Question: So I have a button as following on the picture:

So when I press this link button (which is located in template field inside of grid control), I would like to hide it and show a combo box instead of it where user can pick up the status.
I have created the following code for that:
'''
if (e.CommandName == "IzmjeniStatus")
{
string[] arg = e.CommandArgument.ToString().Split(';');
int index = Convert.ToInt32(arg[1].ToString());
// first locating the combo box inside of template field
DropDownList ComboStatus = (DropDownList)gridKorisnici.Rows[index].FindControl("DropDownList1");
// then locating the button
LinkButton btnIzmjeniStatus = (LinkButton)gridKorisnici.Rows[index].FindControl("btnStatusKorusnika");
btnIzmjeniStatus.Visible = false;
ComboStatus.Visible = true;
// once the button is pressed, hide the button and show the dropdown list
int KupacID = Convert.ToInt32(arg[0].ToString());
hsp_Kupci_SelectByID_Result k = ServisnaKlasa.KupacByID(KupacID);
if(k.Status==true)
{
ServisnaKlasa.UpdateStatusKorisnika(KupacID, false);
}
else
{
ServisnaKlasa.UpdateStatusKorisnika(KupacID, true);
}
BindGrid();
}
'''
This is the aspx code of grid:
'''
<asp:GridView ID="gridKorisnici" AutoGenerateColumns="false" AllowPaging="true" PageSize="20" runat="server" OnRowCommand="gridKorisnici_RowCommand" OnRowDataBound="gridKorisnici_RowDataBound" OnPageIndexChanging="gridKorisnici_PageIndexChanging">
<Columns>
<asp:BoundField DataField="Ime" HeaderText="Ime"/>
<asp:BoundField DataField="Prezime" HeaderText="Prezime" />
<asp:BoundField DataField="Email" HeaderText="Email"/>
<asp:CheckBoxField DataField="Popust" HeaderText="Popust"/>
<asp:BoundField DataField="IznosPopusta" HeaderText="Iznos popusta(%)"/>
<asp:CheckBoxField DataField="Status" HeaderText="Aktivan"/>
<asp:TemplateField HeaderText="Unos popusta(%)">
<ItemTemplate>
<asp:TextBox ID="txtPopust2" runat="server"></asp:TextBox>
</ItemTemplate>
</asp:TemplateField>
<asp:TemplateField>
<ItemTemplate>
<asp:LinkButton ID="btnPopust" runat="server" Title="Aktivacija popusta" CommandName="AktivirajPopust" CommandArgument='<%#Eval("KupacID") + ";" +((GridViewRow) Container).RowIndex%>' ><img src="../images/1popust.png" /></asp:LinkButton>
</ItemTemplate>
</asp:TemplateField>
<asp:TemplateField>
<ItemTemplate>
<asp:LinkButton ID="btnDeaktivirajPopust" Title="Deaktivacija popusta" runat="server" CommandName="DeaktivirajPopust" CommandArgument='<%# Eval("KupacID") %>'><img src="../images/1popustminus.png" /></asp:LinkButton>
</ItemTemplate>
</asp:TemplateField>
<asp:TemplateField>
<ItemTemplate>
<asp:LinkButton ID="btnStatusKorusnika" title="Izmjeni status" runat="server" CommandName="IzmjeniStatus" CommandArgument='<%#Eval("KupacID") + ";" +((GridViewRow) Container).RowIndex%>'><img src="../images/1status.png" /></asp:LinkButton>
<asp:DropDownList ID="DropDownList1" Visible="false" runat="server"></asp:DropDownList>
</ItemTemplate>
</asp:TemplateField>
<asp:TemplateField>
<ItemTemplate>
<asp:LinkButton ID="btnHistorijaPristupa" title="Historija pristupa" runat="server" CommandName="HistorijaPristupaCommand" CommandArgument='<%# Eval("KupacID") %>'><img src="../images/1logovi.png" /></asp:LinkButton>
</ItemTemplate>
</asp:TemplateField>
</Columns>
</asp:GridView>
'''
What am I doing wrong here, can someone help me out with this??
Thanks.
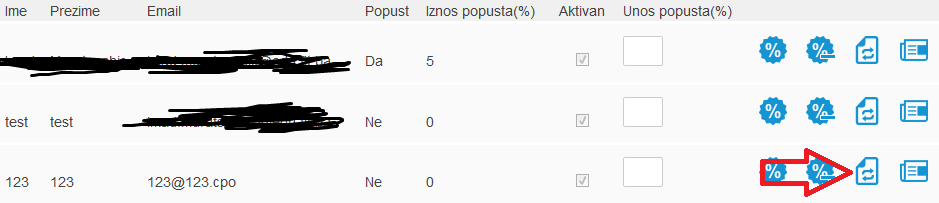
Answer: If i am not wrong the method BindGrid() is the problem here,it brings the gridview to the initial state where you have set the combo box's visible property to 'false' ,try to remove the BindGrid() and check if you are able to see the combobox.